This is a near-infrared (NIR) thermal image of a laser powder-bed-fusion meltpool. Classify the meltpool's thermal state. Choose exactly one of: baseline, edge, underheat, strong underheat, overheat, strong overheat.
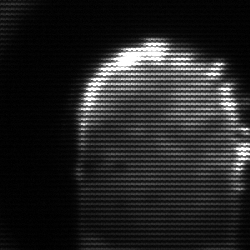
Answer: baseline